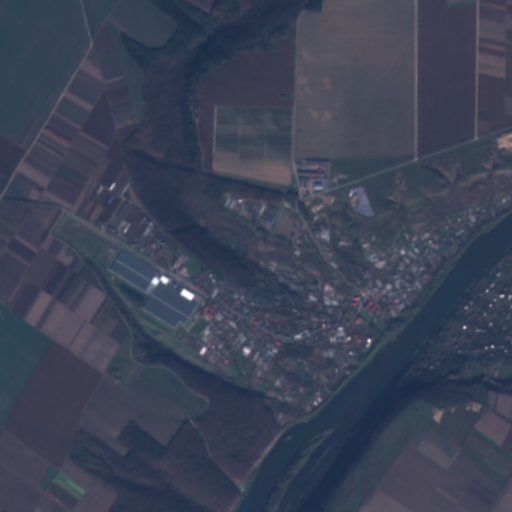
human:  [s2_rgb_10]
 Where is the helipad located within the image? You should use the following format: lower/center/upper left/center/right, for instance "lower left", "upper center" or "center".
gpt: The helipad is located in the center right of the image.
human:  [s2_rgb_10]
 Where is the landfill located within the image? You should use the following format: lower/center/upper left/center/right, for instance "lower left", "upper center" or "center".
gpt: The landfill is located in the center right of the image.
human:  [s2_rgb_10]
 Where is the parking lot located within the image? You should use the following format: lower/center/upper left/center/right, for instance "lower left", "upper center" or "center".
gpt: The parking lot is located in the center left of the image.
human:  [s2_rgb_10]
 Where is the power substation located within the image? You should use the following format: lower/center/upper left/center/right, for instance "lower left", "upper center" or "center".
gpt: The power substation is located in the center left of the image.
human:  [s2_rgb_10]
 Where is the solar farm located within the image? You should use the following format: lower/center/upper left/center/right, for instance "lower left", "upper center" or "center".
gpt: The solar farm is located in the center right of the image.
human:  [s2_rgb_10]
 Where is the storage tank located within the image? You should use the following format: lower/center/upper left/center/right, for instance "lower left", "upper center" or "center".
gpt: The storage tank is located in the center left of the image.
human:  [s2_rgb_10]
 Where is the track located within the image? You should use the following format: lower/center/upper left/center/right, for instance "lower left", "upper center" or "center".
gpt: The track is located in the center right of the image.
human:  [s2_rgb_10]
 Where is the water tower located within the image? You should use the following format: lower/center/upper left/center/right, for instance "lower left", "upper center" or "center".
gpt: The water tower is located in the center of the image.
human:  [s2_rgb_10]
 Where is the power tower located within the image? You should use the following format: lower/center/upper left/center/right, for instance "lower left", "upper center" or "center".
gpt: There is no power tower in the image.